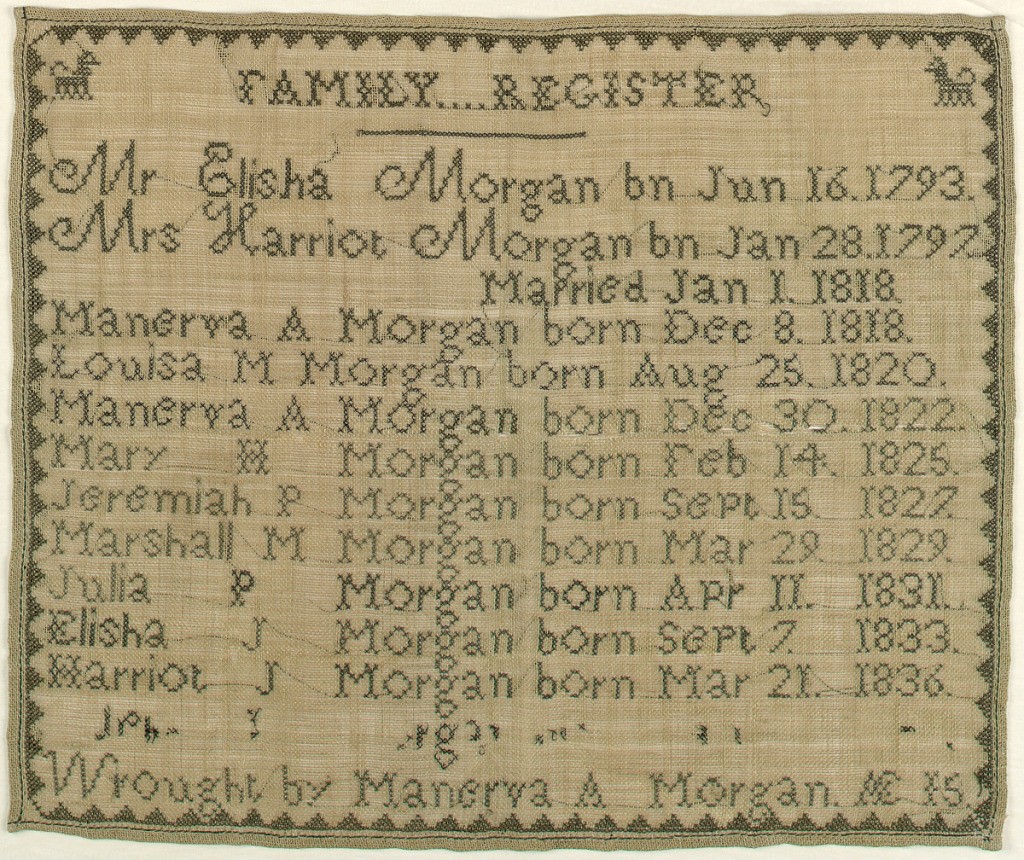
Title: Sampler
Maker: Manerva A. Morgan
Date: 1838
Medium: silk embroidery on linen foundation Technique: cross stitch embroidery on plain weave foundation
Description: Family register of the Morgan family in black on natural linen, with a border of small triangles.